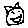
Label: cat